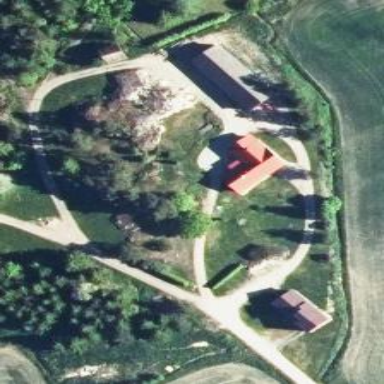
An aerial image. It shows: Farmyard in rural farm setting.